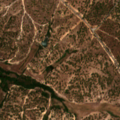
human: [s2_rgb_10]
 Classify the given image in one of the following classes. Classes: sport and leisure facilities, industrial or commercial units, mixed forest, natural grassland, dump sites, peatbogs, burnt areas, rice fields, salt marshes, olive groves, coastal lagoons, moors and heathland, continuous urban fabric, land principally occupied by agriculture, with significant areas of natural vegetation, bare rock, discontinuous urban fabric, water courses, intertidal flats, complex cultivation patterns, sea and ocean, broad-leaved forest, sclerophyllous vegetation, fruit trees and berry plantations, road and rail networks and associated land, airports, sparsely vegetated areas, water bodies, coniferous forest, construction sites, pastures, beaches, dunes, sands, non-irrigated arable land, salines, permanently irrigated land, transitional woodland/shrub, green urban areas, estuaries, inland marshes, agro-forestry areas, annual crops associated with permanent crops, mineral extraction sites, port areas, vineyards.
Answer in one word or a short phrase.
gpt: pastures, agro-forestry areas, broad-leaved forest, mixed forest